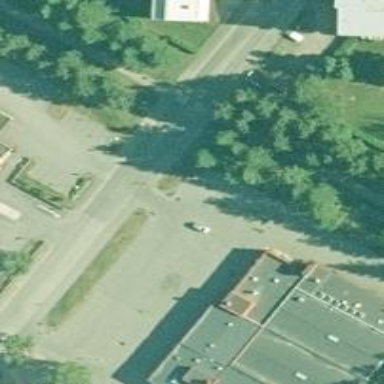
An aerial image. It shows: Parking area with surface.